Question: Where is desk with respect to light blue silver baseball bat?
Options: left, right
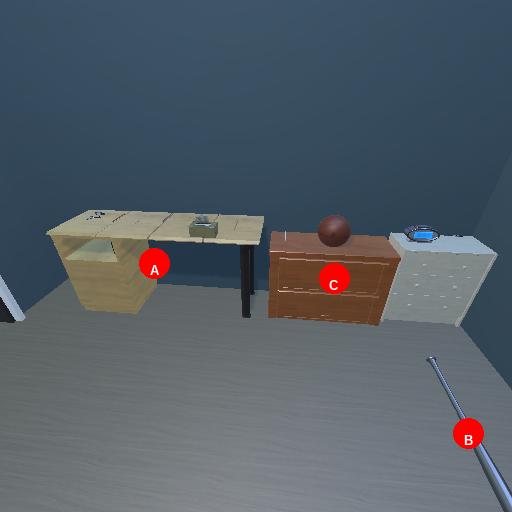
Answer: left